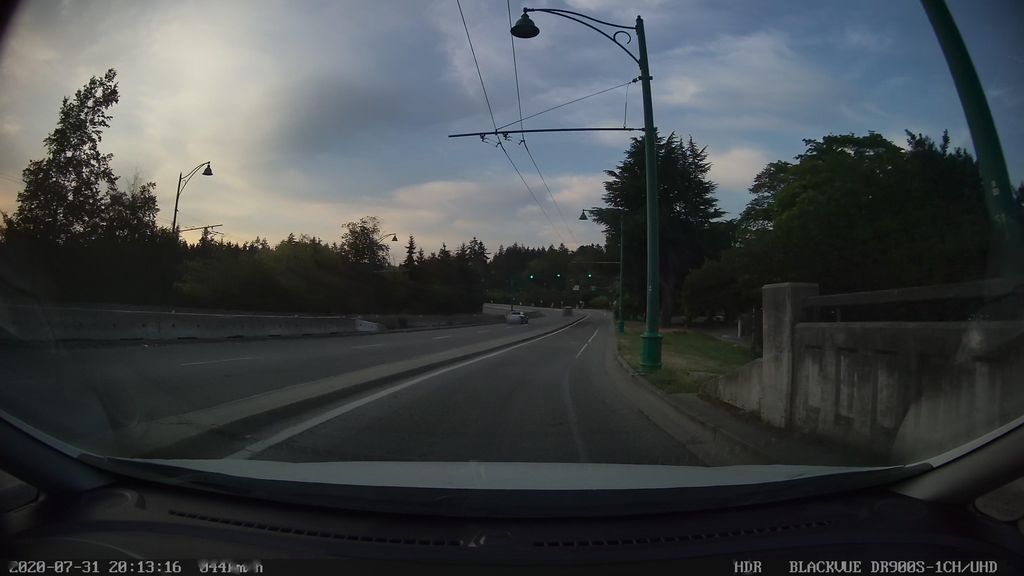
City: vancouver